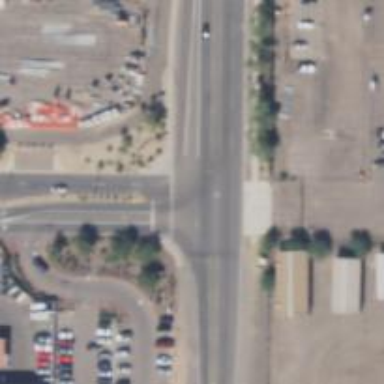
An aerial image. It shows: Unmarked road crossing.